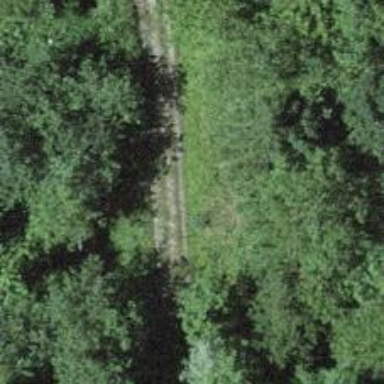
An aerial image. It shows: Track with grade 3 surface.